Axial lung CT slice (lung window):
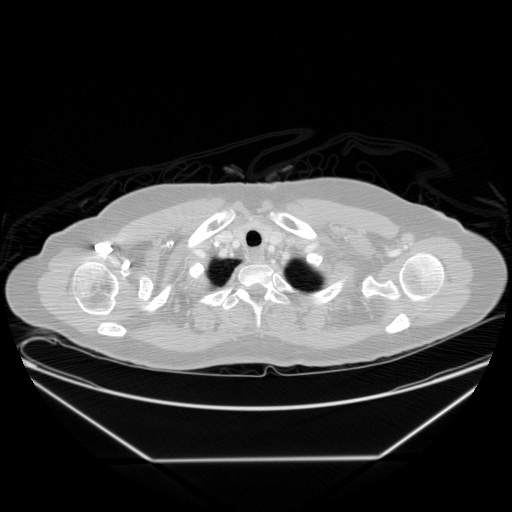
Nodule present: no